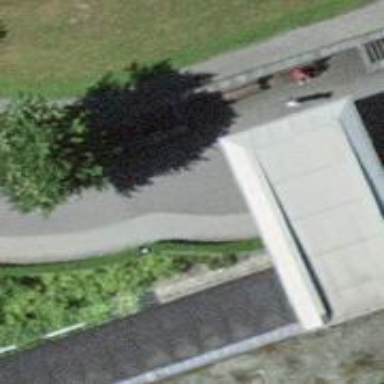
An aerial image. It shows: Sidewalk.